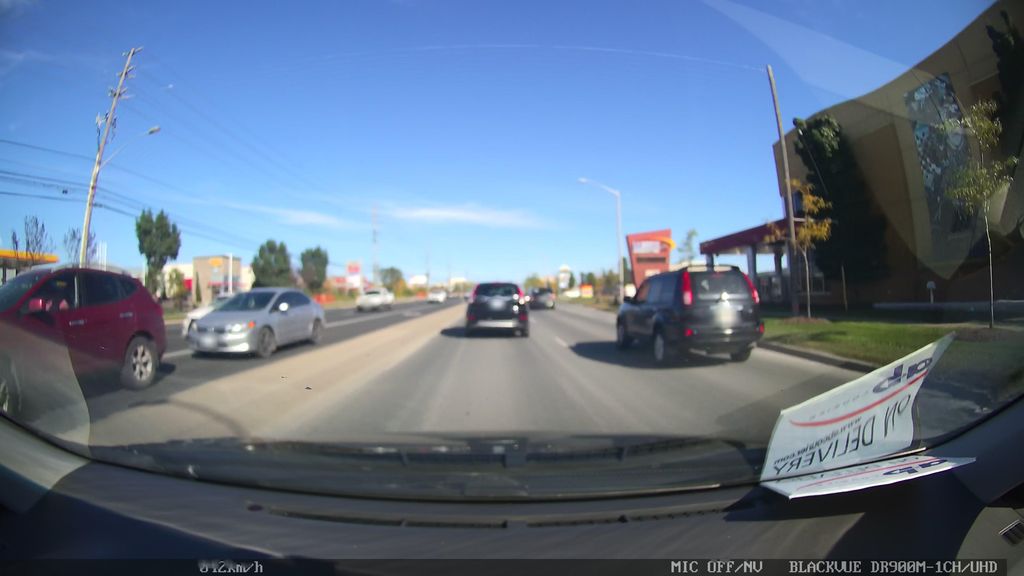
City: toronto